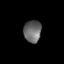
Tissue: prostate
Cell type: T cells
Senescence score: 0.3361
Nuclear area (px): 381
Mean DAPI intensity: 103.562